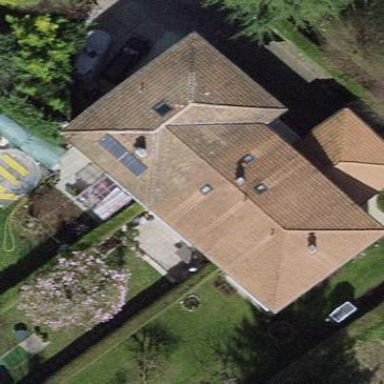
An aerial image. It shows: View of roof of building.